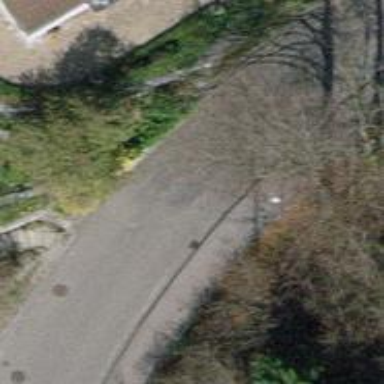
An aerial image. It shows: Residential road with asphalt surface and sidewalk on the left side.